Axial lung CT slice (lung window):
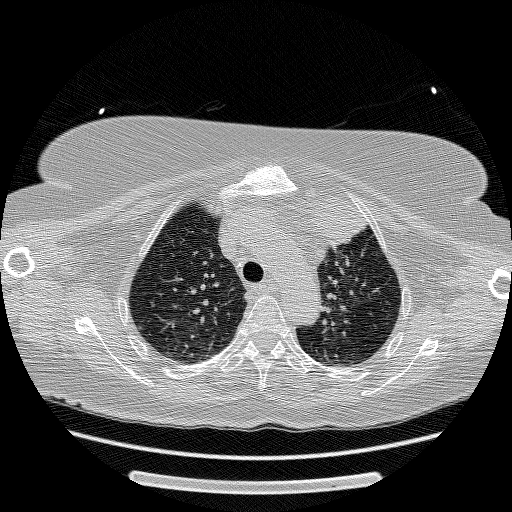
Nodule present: no